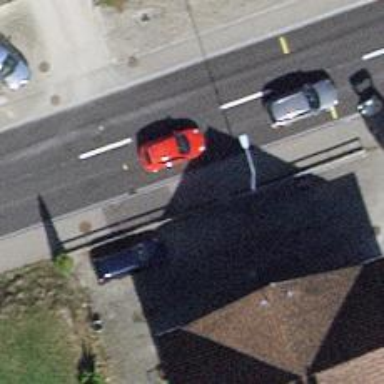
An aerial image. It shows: Bus stop with platform for public transport.